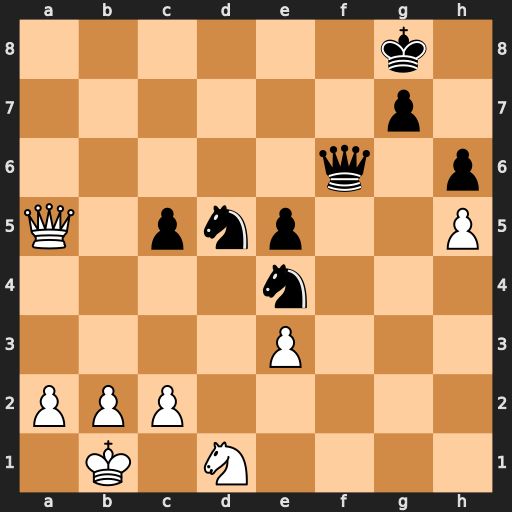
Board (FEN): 6k1/6p1/5q1p/Q1pnp2P/4n3/4P3/PPP5/1K1N4
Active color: w
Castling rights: -
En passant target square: -
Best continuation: Qa8+ Kh7 Qxd5